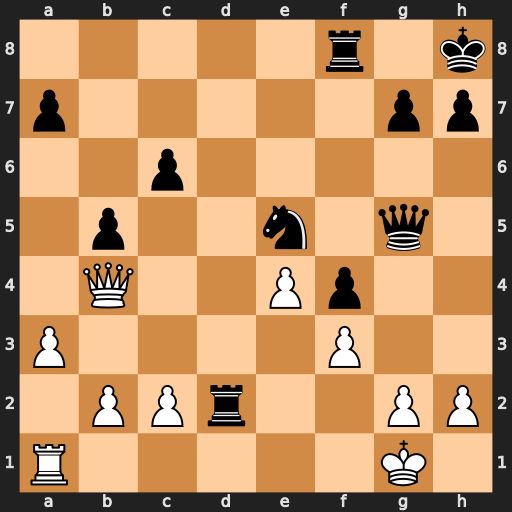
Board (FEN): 5r1k/p5pp/2p5/1p2n1q1/1Q2Pp2/P4P2/1PPr2PP/R5K1
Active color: w
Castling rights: -
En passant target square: -
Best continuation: Qxf8#